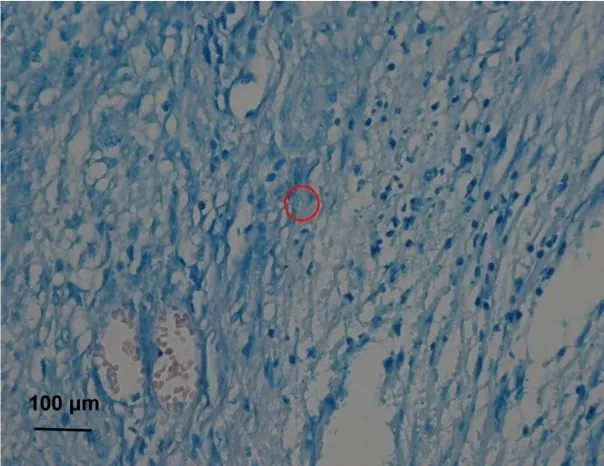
Photograph of histological specimen. (B) Acid-fast stain shows the tubercle bacilli (red circle).
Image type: pathology (acid_fast)